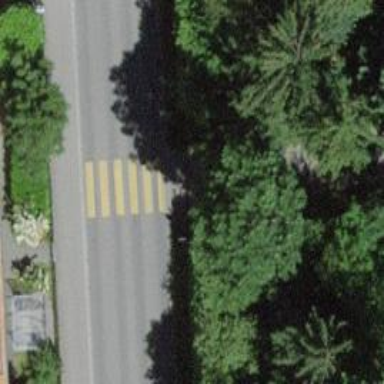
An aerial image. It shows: Bollard barrier.